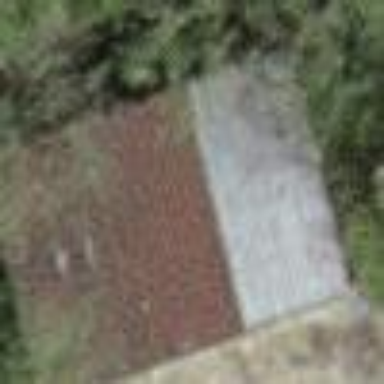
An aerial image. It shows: Garage.